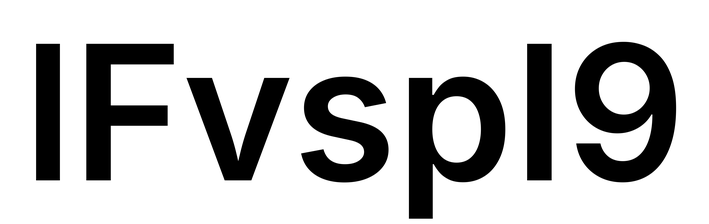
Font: Inter_SemiBold